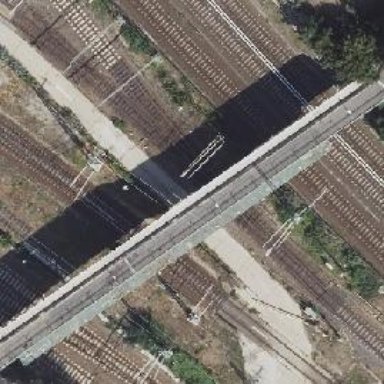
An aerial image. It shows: Railway switch with the turnout on the left side.